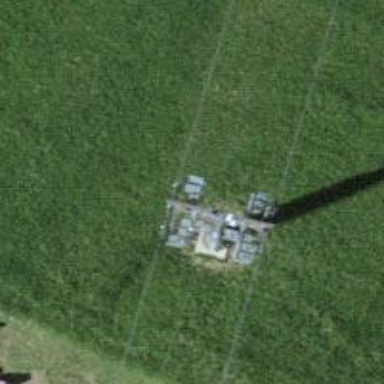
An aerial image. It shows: Pylon for aerialway.